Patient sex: M
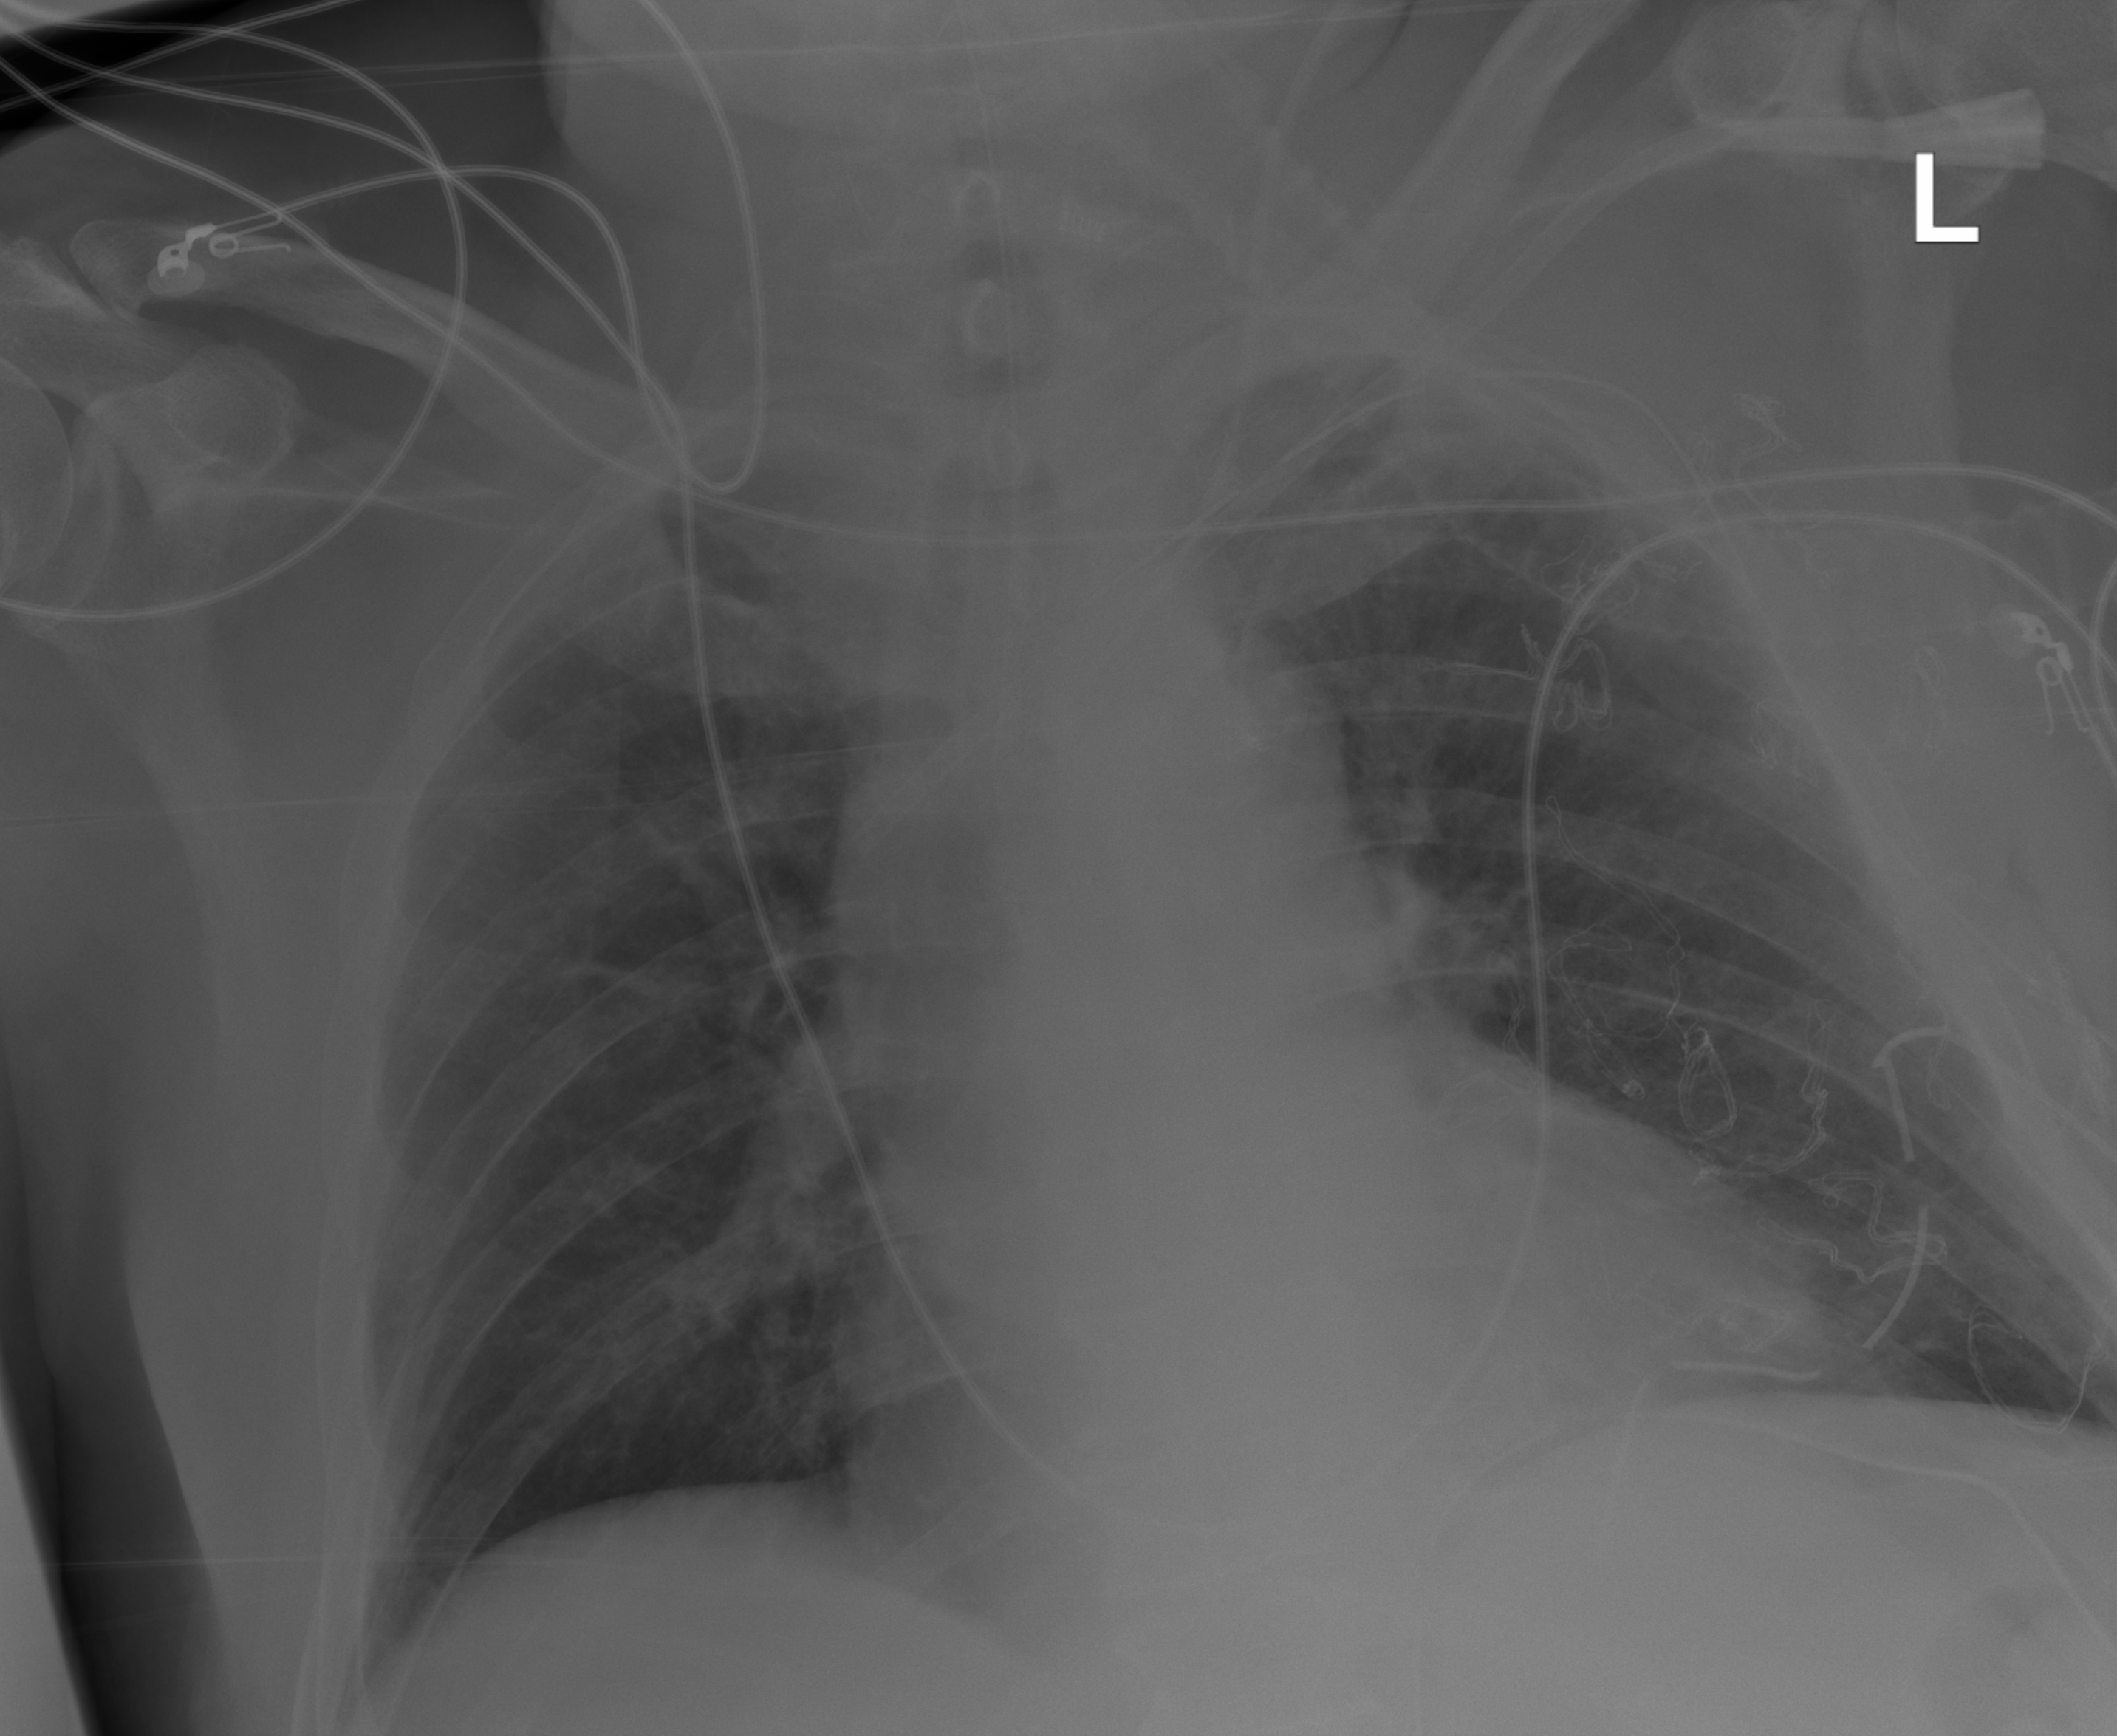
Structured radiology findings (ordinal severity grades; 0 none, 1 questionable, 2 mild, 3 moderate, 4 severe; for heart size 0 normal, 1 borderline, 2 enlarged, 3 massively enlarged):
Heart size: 2
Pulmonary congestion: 2
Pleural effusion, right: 0
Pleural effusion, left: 1
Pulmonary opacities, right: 0
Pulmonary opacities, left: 0
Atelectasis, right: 0
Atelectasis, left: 2